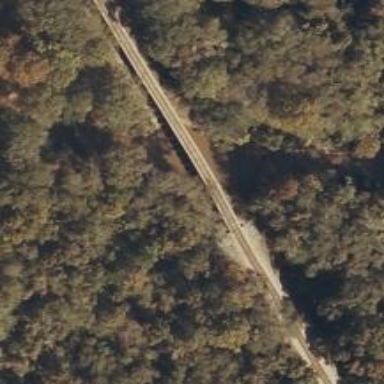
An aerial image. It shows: Bridge over railway line.